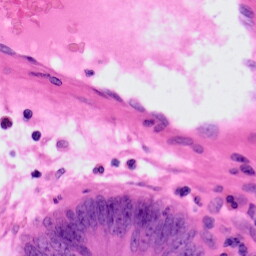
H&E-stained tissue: Colon